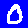
Digit: 0